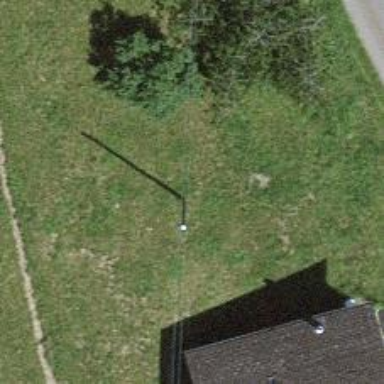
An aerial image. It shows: Utility pole in the area.